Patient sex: M
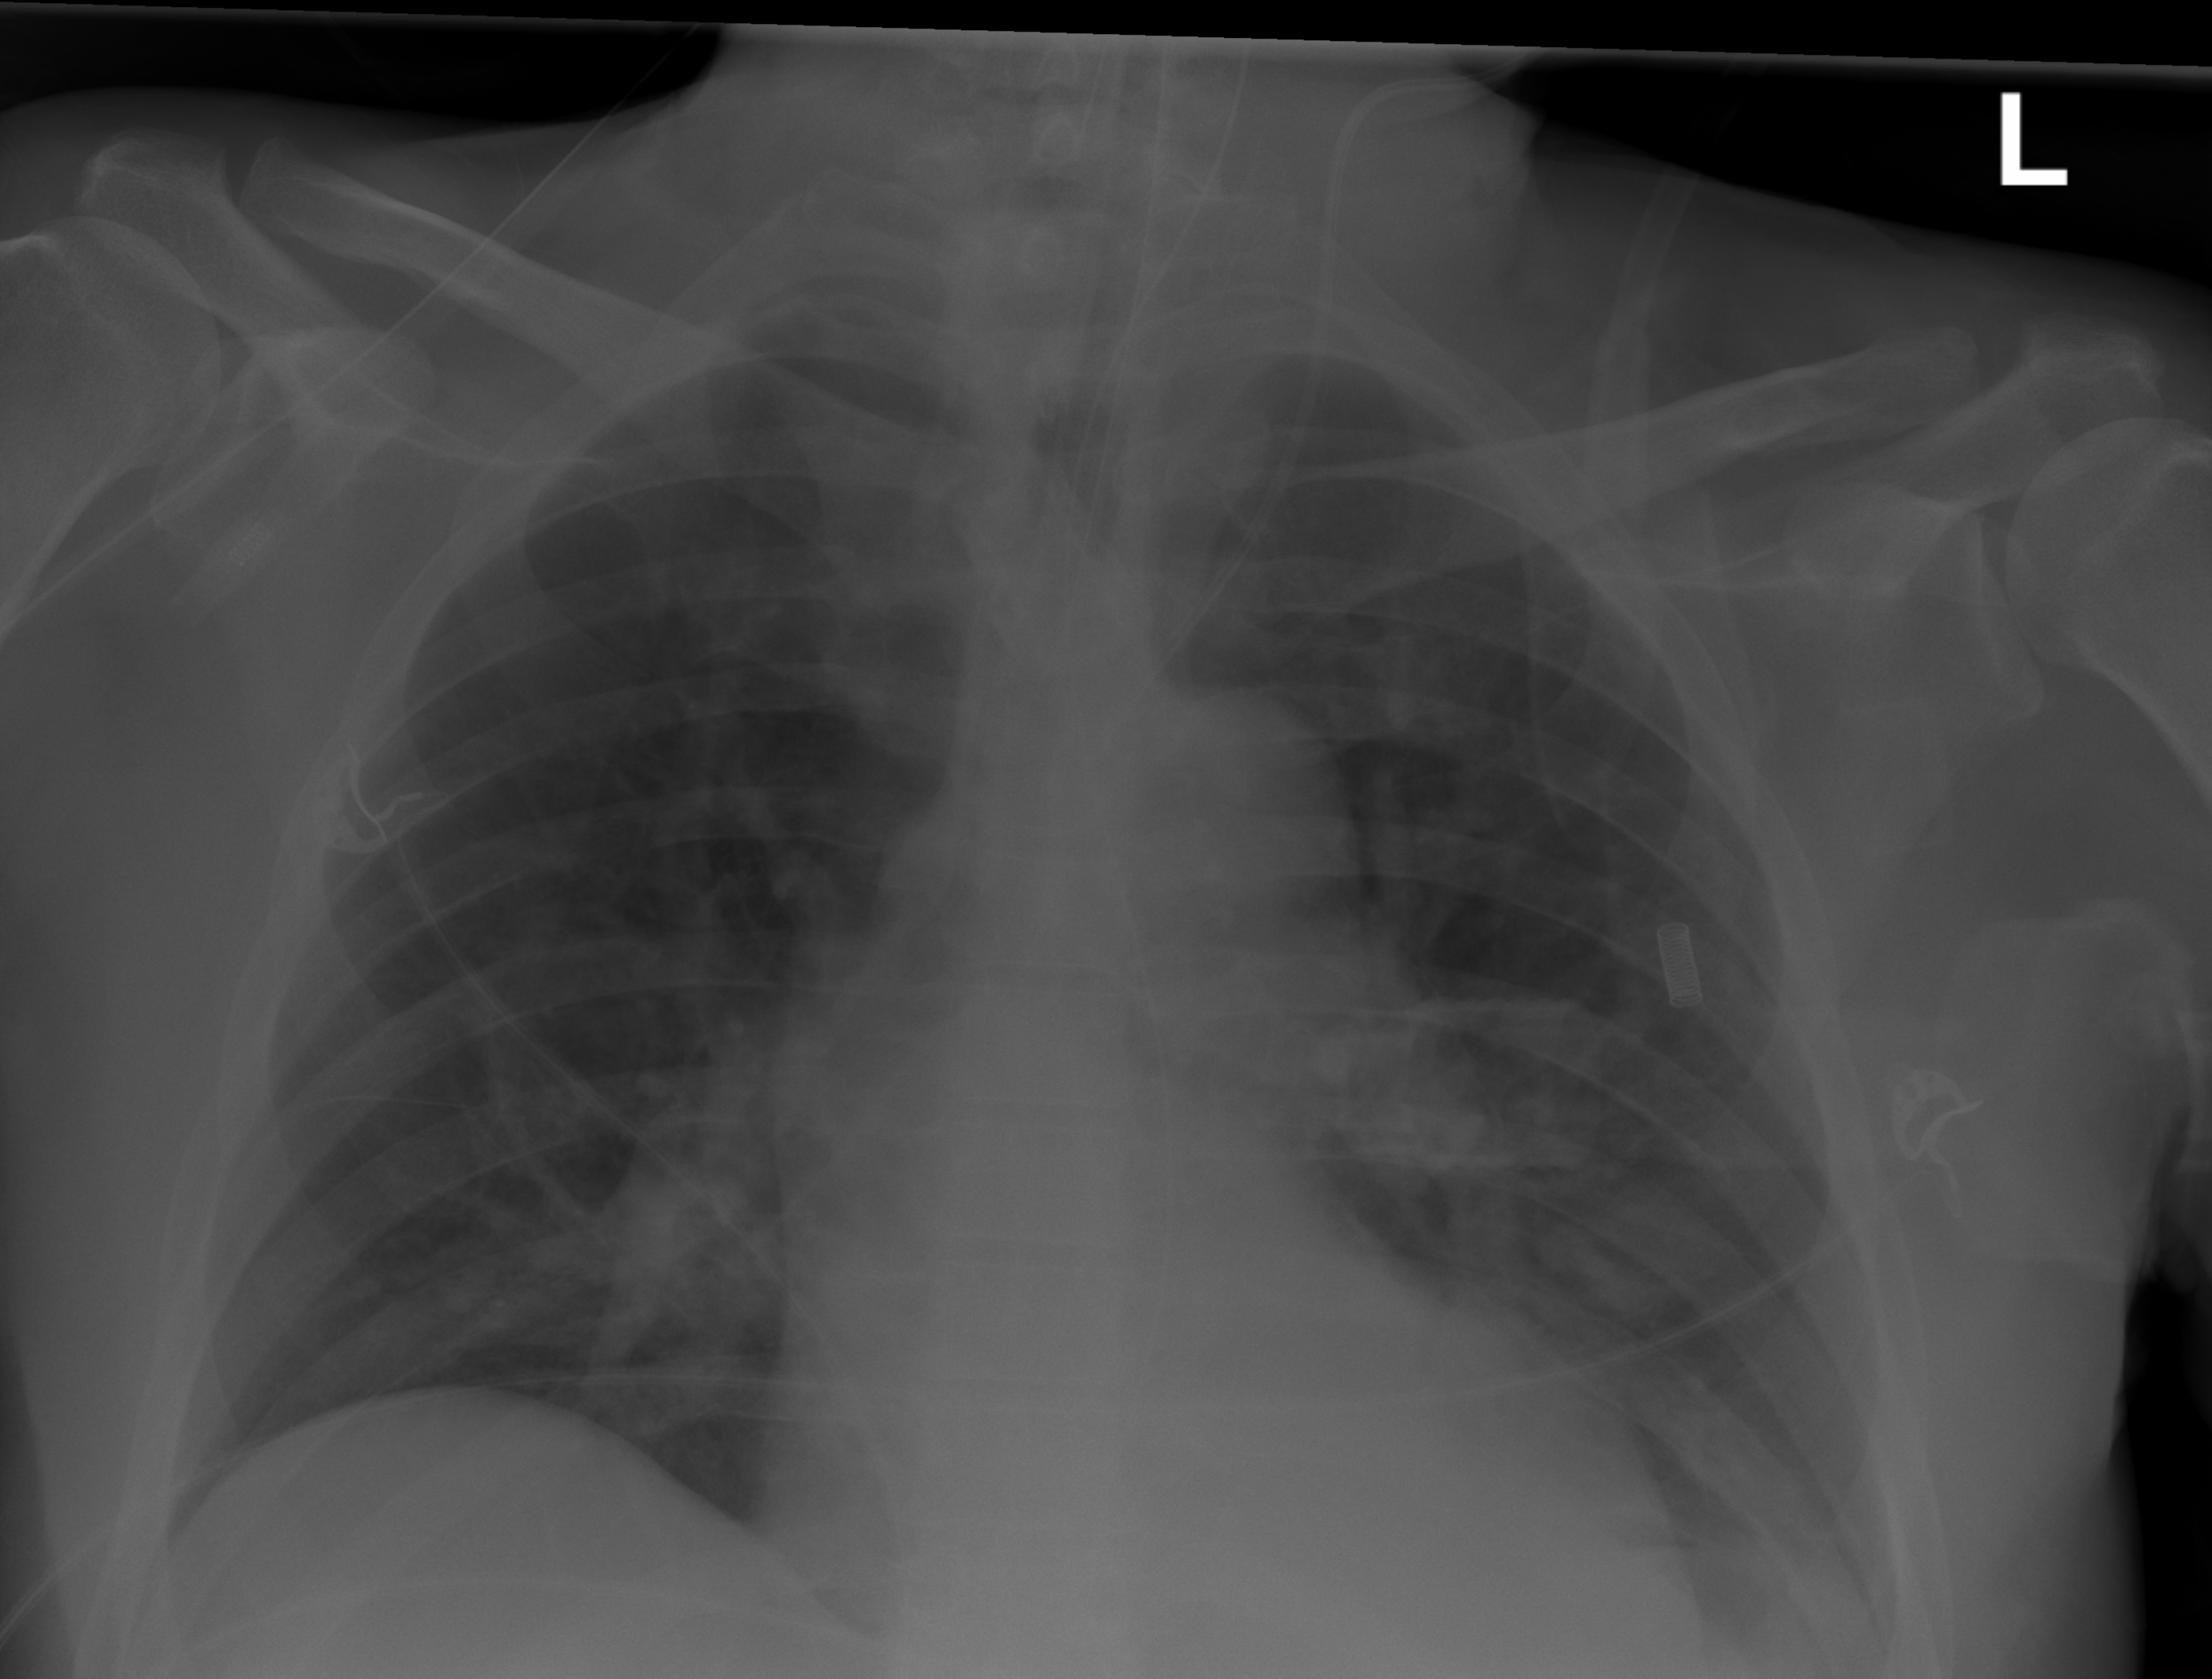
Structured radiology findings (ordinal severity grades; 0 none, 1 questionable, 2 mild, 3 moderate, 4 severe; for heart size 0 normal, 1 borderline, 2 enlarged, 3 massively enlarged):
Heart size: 2
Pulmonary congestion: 0
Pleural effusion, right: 0
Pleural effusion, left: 1
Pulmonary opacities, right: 2
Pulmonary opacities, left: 2
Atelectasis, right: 0
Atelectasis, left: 0